Question: I have a conditional statement to compare if the value is error or not. I have a list of values and I need a way to write the conditional statement to check all the values in the list. This is the code that stores a list of values:

I am writing the below conditional code but I could only get the first element in the array. I need a possible way to check the entire list and compare it here.
'''
this.props.notificationList[0].Level === "error"
'''
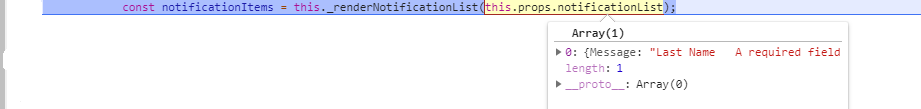
Answer: > I have a list of values and i need a way to write the conditional statement to check all the values in the listthis code stores a list of values
-
Use Array.prototype.some : <URL>
e.g. 'this.props.notificationList[0].Level === "error"' becomes:
'''
this.props.notificationList.some(n => n.Level==="error");
'''
-
Use 'every' instead of 'some'.